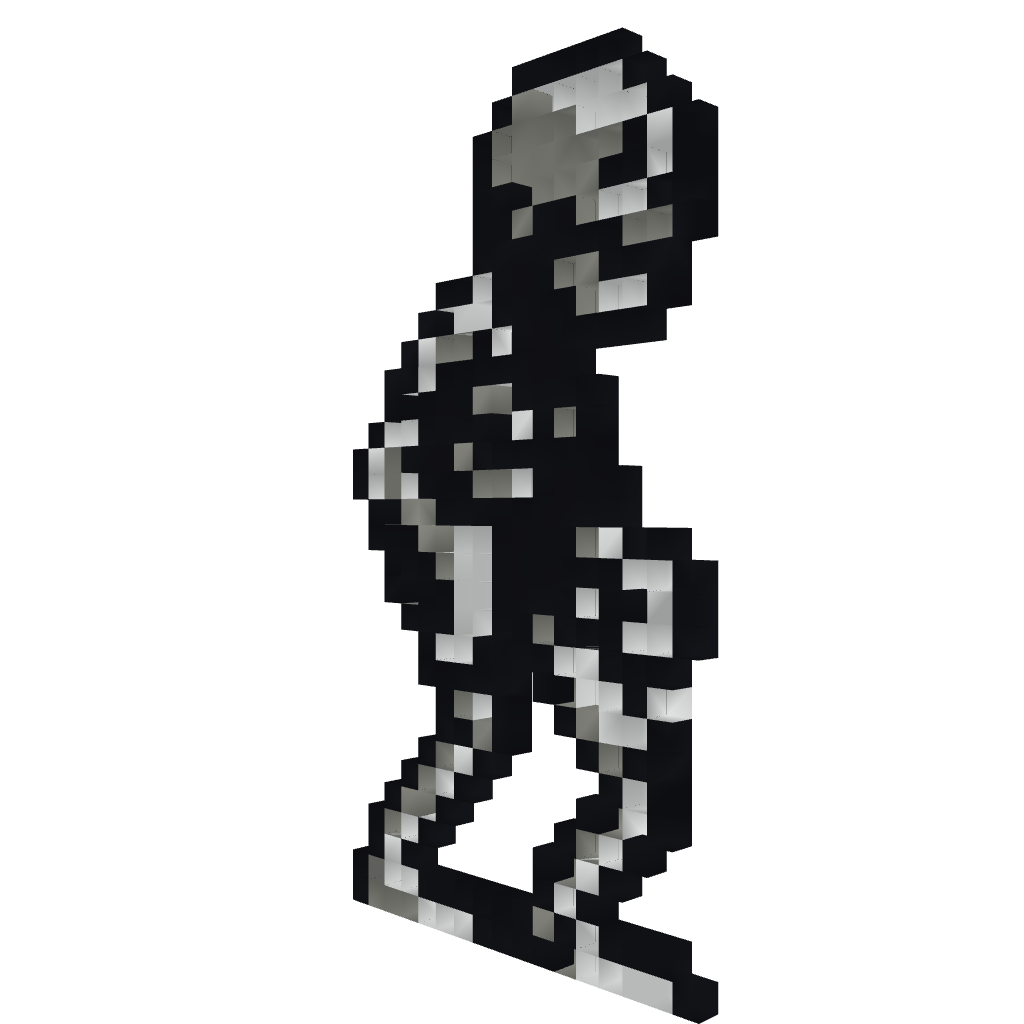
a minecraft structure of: Skeleton from Castlevania 2